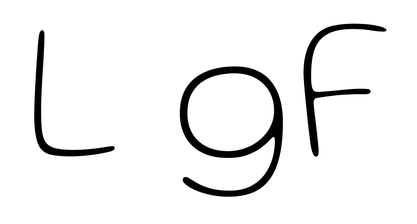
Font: Gluten_Thin